Question: If this function does what I think it does, it seems that on my machine at least in CMYK, C=0, M=0, Y=0 and K=0 does not correspond to white! What is the problem?
'float *arr' is a float array with 'size' elements. I want to save this array as a JPEG with <URL>. This is how I fill 'jsr':
'''
void
floatfilljsarr(JSAMPLE *jsr, float *arr, size_t size, char color)
{
size_t i;
double m;
float min, max;
/* Find the minimum and maximum of the array:*/
fminmax(arr, size, &min, &max);
m=(double)UCHAR_MAX/((double)max-(double)min);
if(color=='g')
{
for(i=0;i<size;i++)
jsr[i]=(arr[i]-min)*m;
}
else
for(i=0;i<size;i++)
{
jsr[i*4+3]=(arr[i]-min)*m;
jsr[i*4]=jsr[i*4+1]=jsr[i*4+2]=0;
}
}
'''
I should note that 'color' has been checked before this function to be either 'c' or 'g'.
I then write the JPEG image exactly as the 'example.c' program in 'libjpeg''s source.
Here is the output after printing both images in a TeX document. Grayscale is on the left and CMYK is on the right. Both images are made from the same ordered array, so the bottom left element (the first in the array as I have defined it and displayed it here) has JSAMPLE value 0 and the top right element has JSAMPLE value 255.

Why aren't the two images similar? Because of the different nature, I would expect the CMYK image to be reversed with its bottom being bright and its top being black. Their displaying JSAMPLE values (the only value in grayscale and the K channel in CMYK) are identical, but this output I get is not what I expected! The CMYK image is also brighter to the top, but very faintly!
It seems that C=0, M=0, Y=0 and K=0 does not correspond to white at least with this algorithm and on my machine!?! How can I set white when I only what to change the K channel and keep the rest zero?
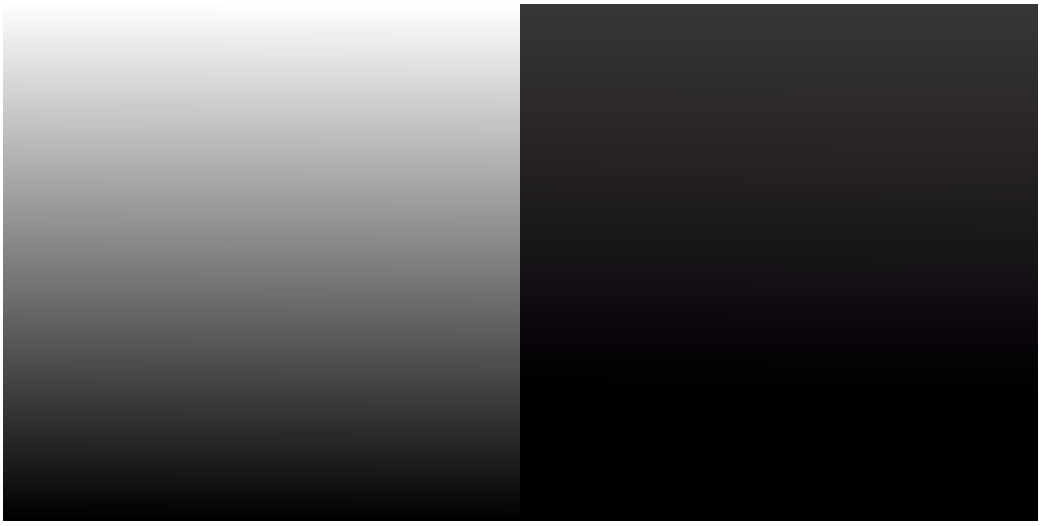
Answer: I think I found the answer my self. First I tried setting all four colors to the same value. It did produce a reasonable result but the output was not inverted as I expected. Such that the pixel with the largest value in all four colors was white, not black!
It was then that it suddenly occurred to me that somewhere in the process, either in IJG's 'libjpeg' or in general in the JPEG standard I have no idea which, CMYK colors are reversed. Such that for example a Cyan value of 0 is actually interpreted as 'UCHAR_MAX' on the display or printing device and vice versa. If this was the solution, the fact that the image in the question was so dark and that its grey shade was the same as the greyscale image could easily be explained (since I set all three other colors to zero which was actually interpreted as the maximum intensity!).
So I set the first three CMYK colors to the full range (='UCHAR_MAX'):
'''
jsr[i*4]=jsr[i*4+1]=jsr[i*4+2]=UCHAR_MAX /* Was 0 before! */;
'''
Then to my surprise the image worked. The greyscale (left) shades of grey are darker, but atleast generally everything can be explained and is reasonably similar. I have checked separately and the absolute black color is identical in both, but the shades of grey in grey scale are darker for the same pixel value.

After I checked them on print (below) the results seemed to differ less, although the shades of grey in greys-scale are darker! Image taken with my smartphone!

Also, until I made this change, on a normal image viewer (I am using Scientific Linux), the image would be completely black, that is why I thought I can't see a CMYK image! But after this correction, I could see the CMYK image just as an ordinary image. Infact using 'Eye of GNOME' (the default image viewer in GNOME), the two nearly appear identical.